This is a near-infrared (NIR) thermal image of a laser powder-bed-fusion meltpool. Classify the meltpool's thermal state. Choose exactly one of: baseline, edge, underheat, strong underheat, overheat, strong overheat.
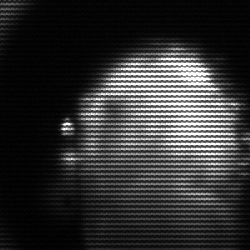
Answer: baseline